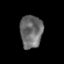
Tissue: skin
Cell type: T cells
Senescence score: 0.2255
Nuclear area (px): 718
Mean DAPI intensity: 106.896